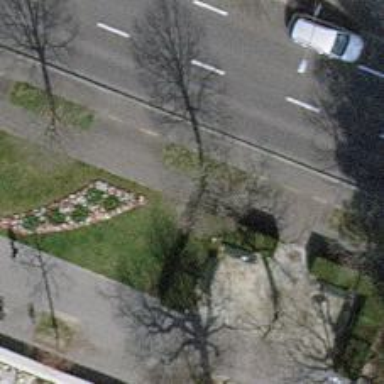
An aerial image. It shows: Avenue of trees.